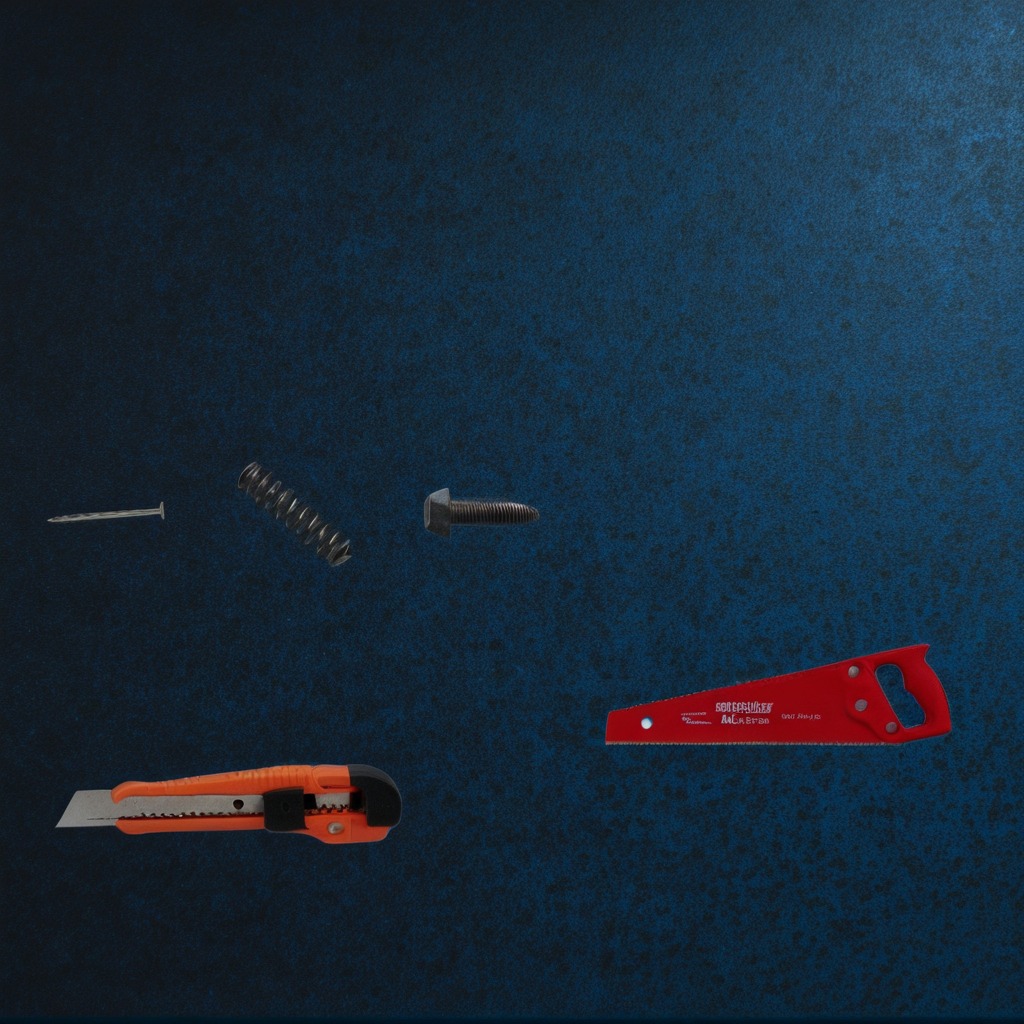
A utility knife, a metal machine screw, an iron nail, a coiled metal spring, and a handheld metal saw are lying on a clean granite tabletop inside a workshop at night.